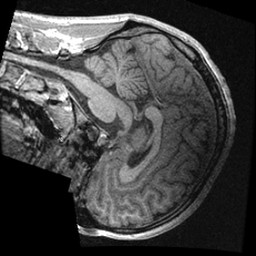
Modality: T1w
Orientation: sagittal
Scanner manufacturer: ge
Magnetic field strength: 3 T
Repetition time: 0.007008 s
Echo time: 0.002612 s